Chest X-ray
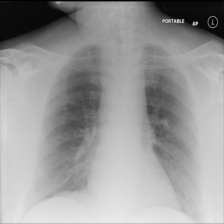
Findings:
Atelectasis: negative
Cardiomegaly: negative
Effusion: negative
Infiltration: negative
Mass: negative
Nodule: negative
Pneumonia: negative
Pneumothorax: negative
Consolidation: negative
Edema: negative
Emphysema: negative
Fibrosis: negative
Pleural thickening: negative
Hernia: negative